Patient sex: F
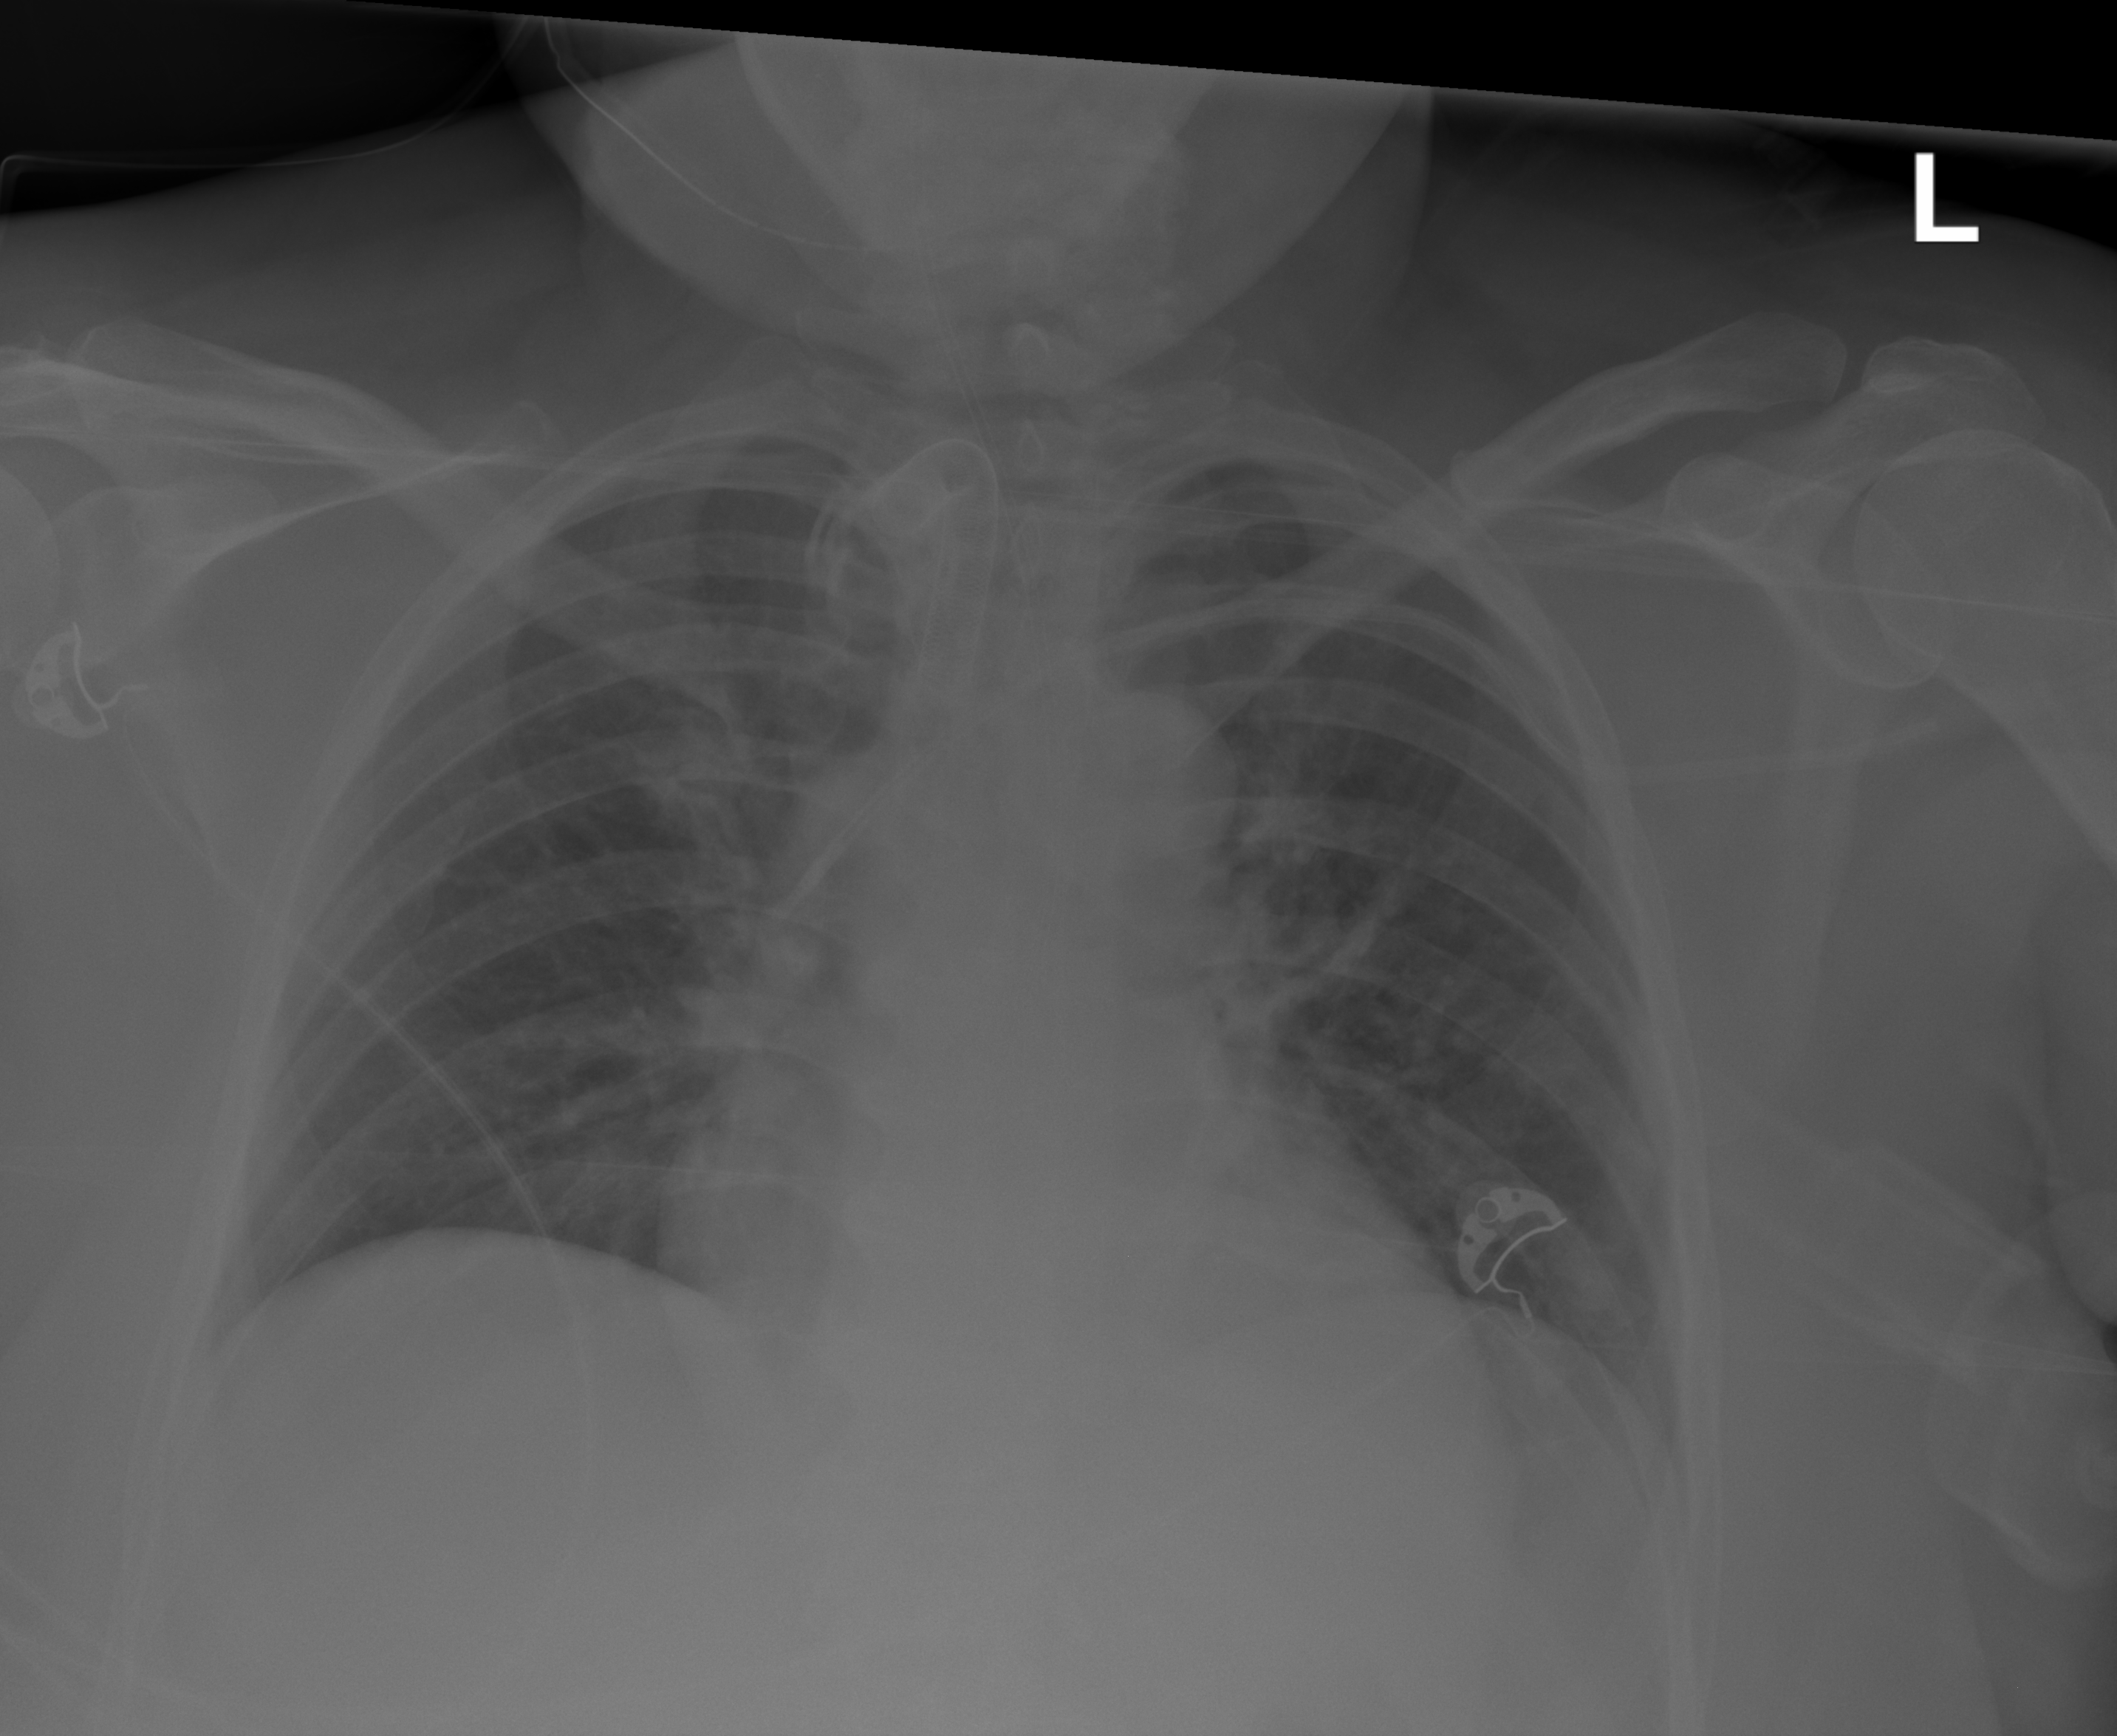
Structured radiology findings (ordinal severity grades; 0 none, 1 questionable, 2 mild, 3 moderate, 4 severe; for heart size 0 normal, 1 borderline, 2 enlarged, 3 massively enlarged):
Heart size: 1
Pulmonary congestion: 1
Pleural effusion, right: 0
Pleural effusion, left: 0
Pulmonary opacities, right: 0
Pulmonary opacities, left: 0
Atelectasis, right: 0
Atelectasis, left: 0